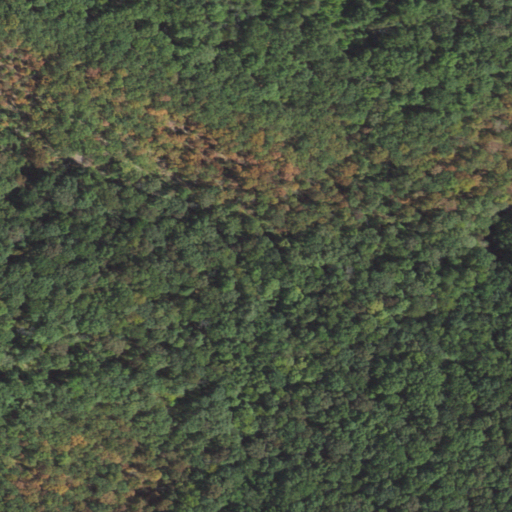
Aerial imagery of valley in Illinois named Blue Spring Hollow containing deciduous forest and woody wetlands